Question: I am developing installer using Installshield 2011 and project type is Basic MSI, I have custom action which is sequenced in such a way that is should be executed during uninstallation. here is the attached snap shot of custom action properties that I have configured.

The problem I am facing is the configured custom action is not getting executed during uninstallation and eventually installed application will not be removed.
Following is the entry from verbose logging:
'''
00532: (Unknown): InstallShield 11:01:17: Registering Msi Server...
00533: (Unknown): InstallShield 11:01:17: **Invoking script function MyFunction**
00534: (Unknown): InstallShield 11:01:17: **CallScriptFunctionFromMsiCA() ends**
00535: (Unknown): CustomAction NewCustomAction1 returned actual error code 1603 (note this may not be 100% accurate if translation happened inside sandbox)
00536: (Unknown): Action ended 11:01:17: **NewCustomAction1. Return value 3.**
00537: (Unknown): Action ended 11:01:17: **INSTALL. Return value 3.**
00538: (Property): Property(S): DiskPrompt = [1]
00539: (Property): Property(S): UpgradeCode = {40AD9645-1459-4C32-8285-D1C0B163361D}
00540: (Property): Property(S): ProductCode = {84BDE810-2C23-48CA-A638-5B131DA3B57F}
'''
Am I missing anything here?
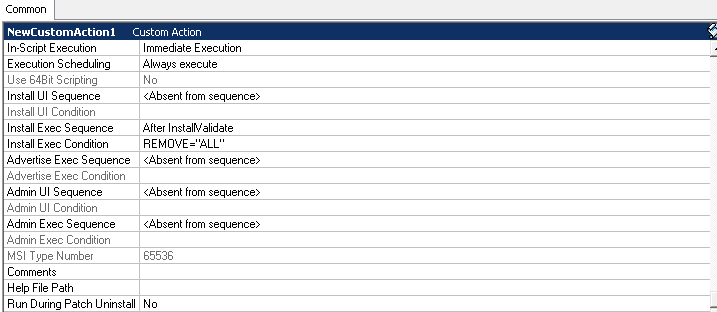
Answer: My first question would be why are you writing a custom action at all? InstallShield's built-in custom actions ( XML File Changes ) already has the ability to remove an element on uninstall. My second observation would be that InstallScript is solid as a language, it's lack of understanding on how to properly design custom actions that tends to cause problems. I'd read:
<URL>
Be sure to schedule all custom actions that modify the system as Deferred in System Context between InstallInitialize and InstallFinalize. Also be sure to use the CustomActionData pattern and to have corresponding rollback actions incase the uninstall is cancelled or fails. Otherwise you might get in a situation where your application is installed but the tag is missing.
And of course, never reinvent the wheel where it already exists. (XMLFileChanges) It rarely goes well.